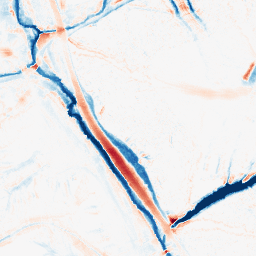
Category: morphological
Decomposition family: tophat_combined
Decomposition parameters: size: 10
Upsampling method: lanczos
Upsampling parameters: scale: 8
Upsampling scale: 8